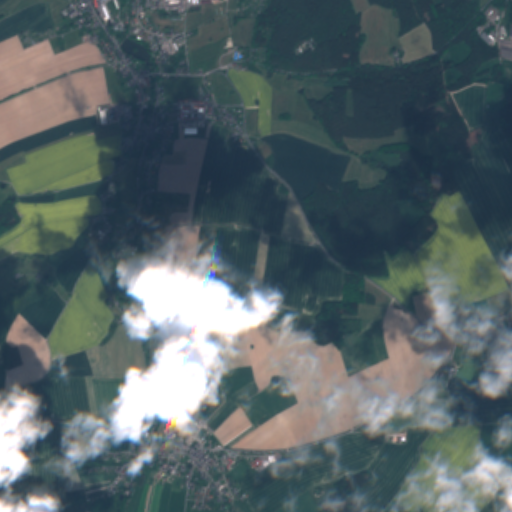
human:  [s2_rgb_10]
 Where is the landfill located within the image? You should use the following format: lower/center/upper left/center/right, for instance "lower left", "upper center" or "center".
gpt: The landfill is located in the upper center of the image.
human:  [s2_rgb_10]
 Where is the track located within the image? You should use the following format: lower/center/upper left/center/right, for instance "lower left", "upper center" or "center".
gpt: The track is located in the lower center of the image.
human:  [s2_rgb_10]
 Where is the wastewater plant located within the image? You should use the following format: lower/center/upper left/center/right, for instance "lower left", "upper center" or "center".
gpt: The wastewater plant is located in the lower left of the image.
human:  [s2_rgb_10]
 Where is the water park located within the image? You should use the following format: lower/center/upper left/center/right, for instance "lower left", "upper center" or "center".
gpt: The water park is located in the upper center of the image.
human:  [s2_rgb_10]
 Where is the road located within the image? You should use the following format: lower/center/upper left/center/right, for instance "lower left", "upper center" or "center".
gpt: There is no road in the image.